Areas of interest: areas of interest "Beijing Dawa Road Emergency Rescue Center"
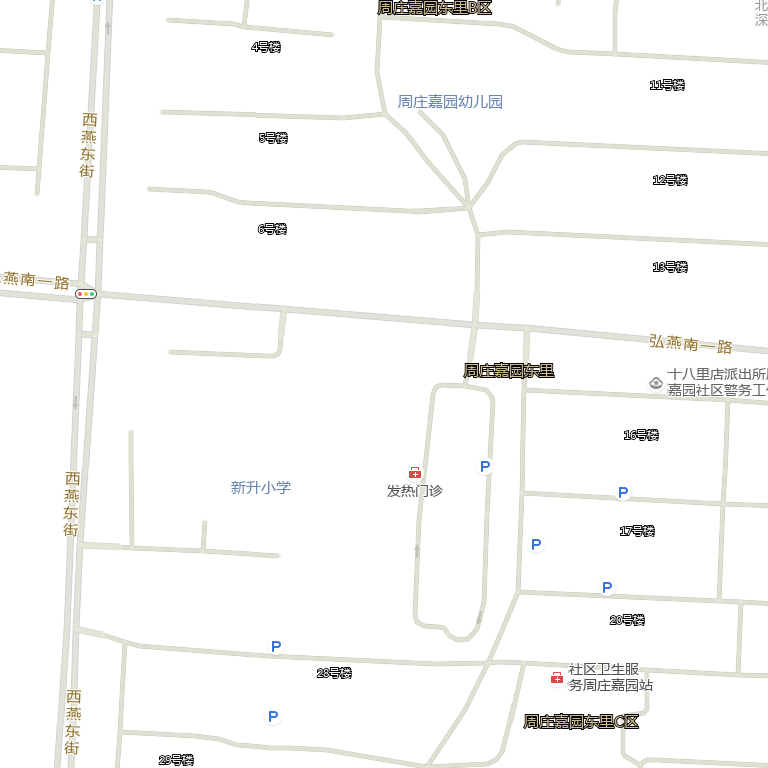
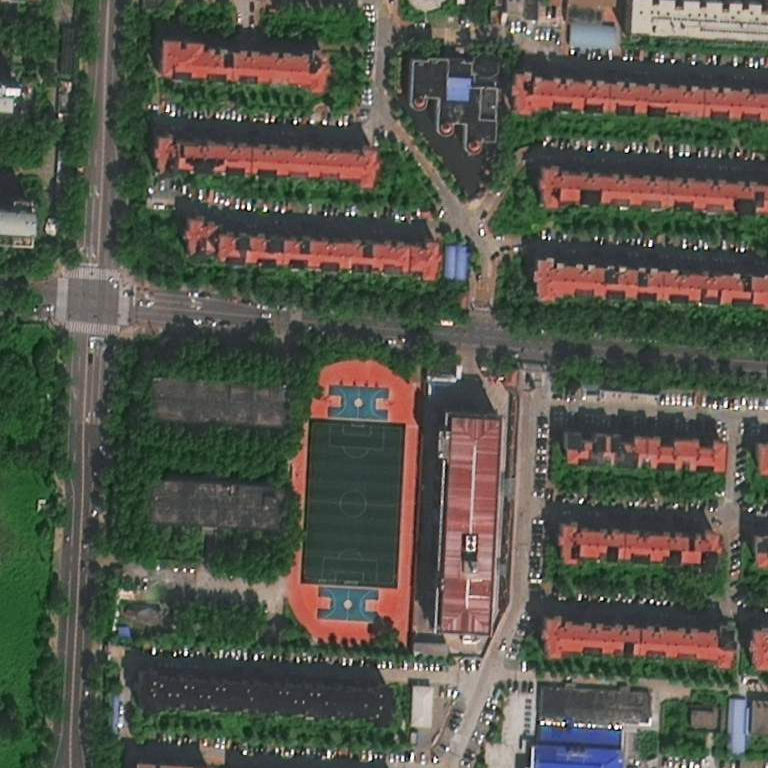